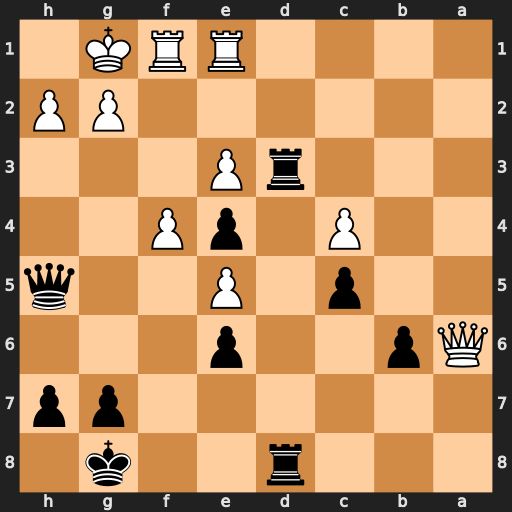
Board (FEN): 3r2k1/6pp/Qp2p3/2p1P2q/2P1pP2/3rP3/6PP/4RRK1
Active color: b
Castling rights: -
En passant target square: -
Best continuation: Rd2 Rf2 Rxf2